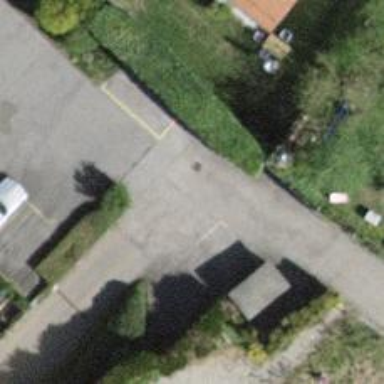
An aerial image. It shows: Road serving as parking aisle.